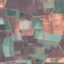
Land use / land cover: PermanentCrop